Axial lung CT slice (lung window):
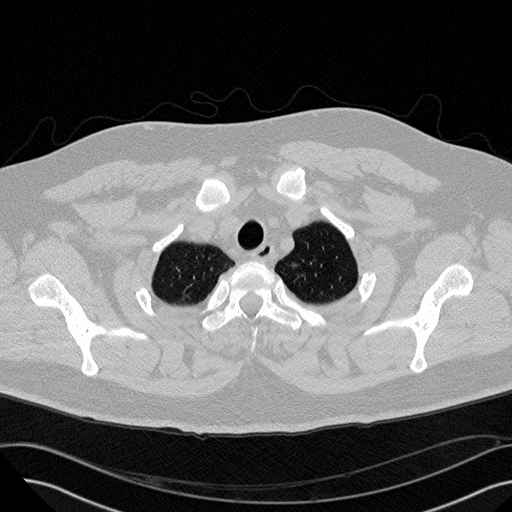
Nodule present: no